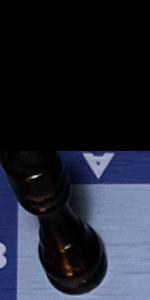
Label: Rook_Black